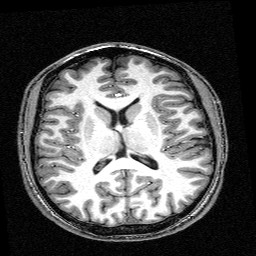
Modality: T1w
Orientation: coronal
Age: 21
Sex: male